Brain MRI, modality: hrT2
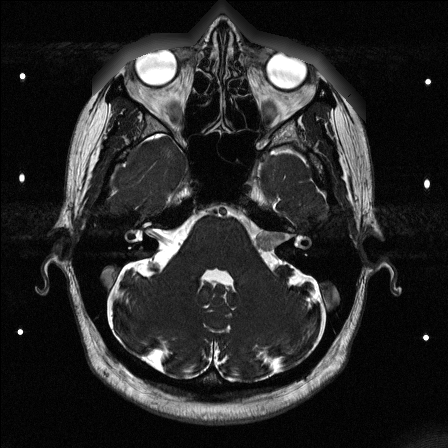